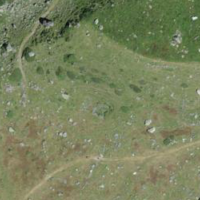
EUNIS habitat code: 26
Species observed at this site:
Miramella alpina